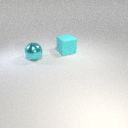
large cyan metal sphere in front of large cyan rubber cube